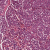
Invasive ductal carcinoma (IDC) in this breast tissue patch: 1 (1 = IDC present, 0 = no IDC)